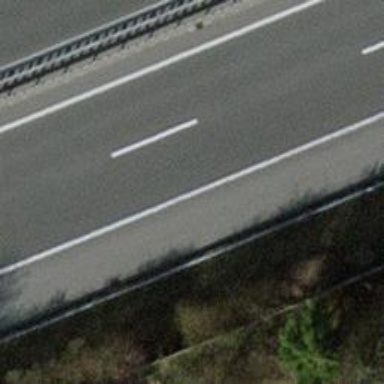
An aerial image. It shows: Asphalt motorway.